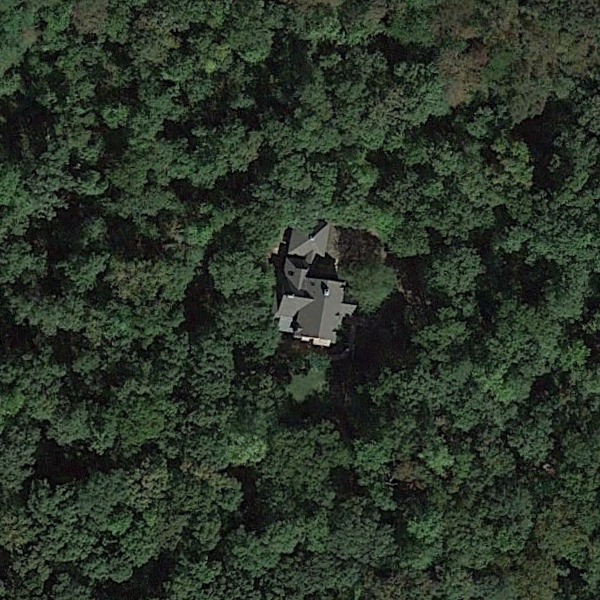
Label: SparseResidential